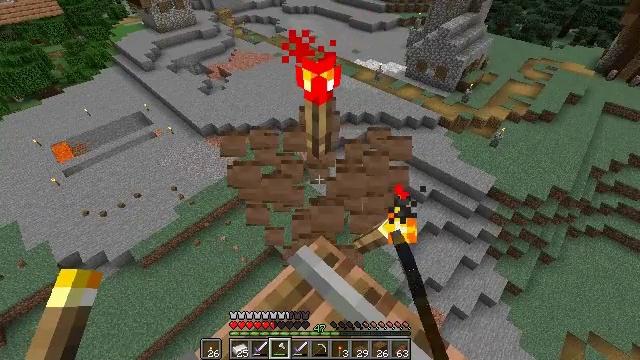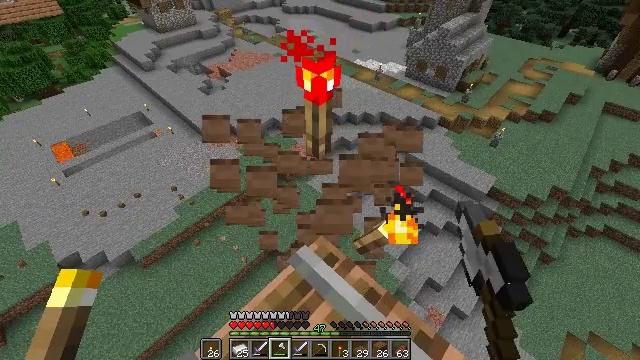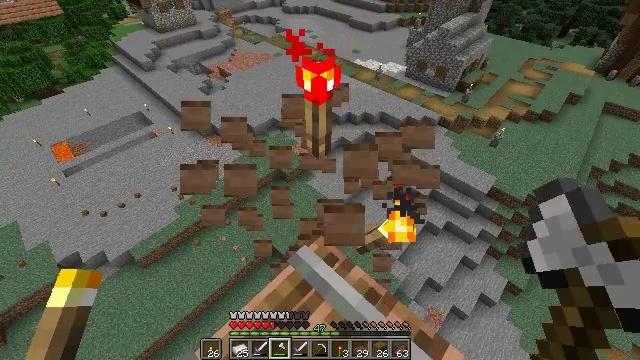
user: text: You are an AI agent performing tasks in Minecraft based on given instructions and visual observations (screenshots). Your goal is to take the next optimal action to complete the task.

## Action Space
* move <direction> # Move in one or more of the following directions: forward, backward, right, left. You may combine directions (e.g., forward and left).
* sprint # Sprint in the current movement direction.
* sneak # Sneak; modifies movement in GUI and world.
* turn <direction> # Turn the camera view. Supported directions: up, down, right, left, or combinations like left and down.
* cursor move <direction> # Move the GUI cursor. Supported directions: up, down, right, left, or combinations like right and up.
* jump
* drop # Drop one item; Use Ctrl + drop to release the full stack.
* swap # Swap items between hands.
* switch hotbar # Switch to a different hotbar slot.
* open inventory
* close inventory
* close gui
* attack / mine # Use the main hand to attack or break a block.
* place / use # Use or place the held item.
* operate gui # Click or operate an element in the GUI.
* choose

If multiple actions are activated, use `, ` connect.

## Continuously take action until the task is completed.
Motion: motion action
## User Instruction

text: Mine jungle planks from a structure.
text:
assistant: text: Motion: sneak, attack / mine
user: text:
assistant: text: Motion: sneak, attack / mine
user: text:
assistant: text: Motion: sneak, attack / mine